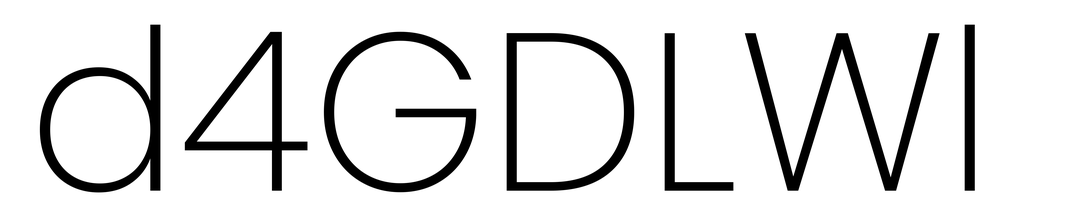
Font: Poppins-ExtraLight